Aerial crown-view tile of a tropical tree (Barro Colorado Island, Panama), acquired 20250818:
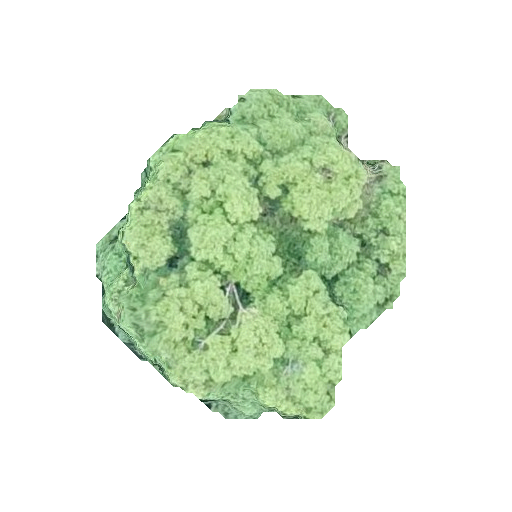
Species: Ocotea leptobotra
GBIF accepted scientific name: Ocotea leptobotra
Crown area: 104.444 m²